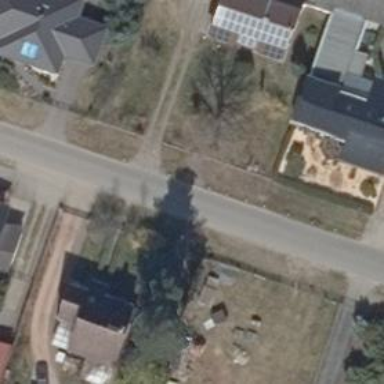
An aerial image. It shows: Driveway.